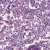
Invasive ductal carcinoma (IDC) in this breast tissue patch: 1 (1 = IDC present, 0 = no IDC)